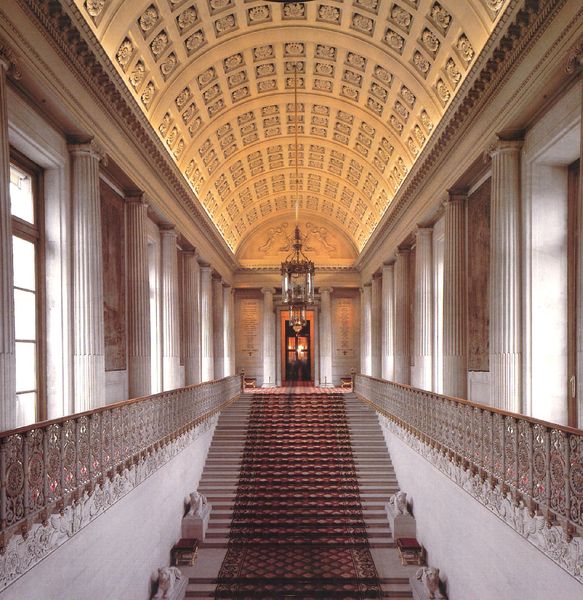
Titel: Neue Treppe im Palais du Luxembourg in Paris
Künstler: Jean-Francois-Thérèse Chalgrin
Standort: Paris, Palais du Luxembourg (EU - F - Ile-de-France)
Schlagwörter: weiß, fenster, hell, lampe, licht, säulen, tür, dach, gebäude, hunde, teppich, architektur, barock, lang, weit, brüstung, gitter, gold, decke, innen, klassizismus, skulptur, bogen, hocker, kuppel, treppe, treppen, schmal, kronleuchter, leuchter, lüster, stuck, aufgang, geländer, stufen, halle, flucht, foto, wände, eingang, gang, gewölbe, höhe, münchen, balustrade, kabel, tageslicht, zentralperspektive, beleuchtet, löwen, statuen, residenz, schloß, treppenhaus, bibliothek, kassetten, löwe, bemalung, wandbehang, rosetten, tonne, klassizistisch, tonnengewölbe, ionische kapitelle, sphingen, haale, staatsbibliothek, vorgesetzt, atuck